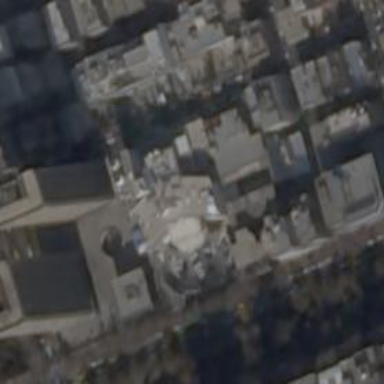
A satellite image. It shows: Hospital building.